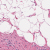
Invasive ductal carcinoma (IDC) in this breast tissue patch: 0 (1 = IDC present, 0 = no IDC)